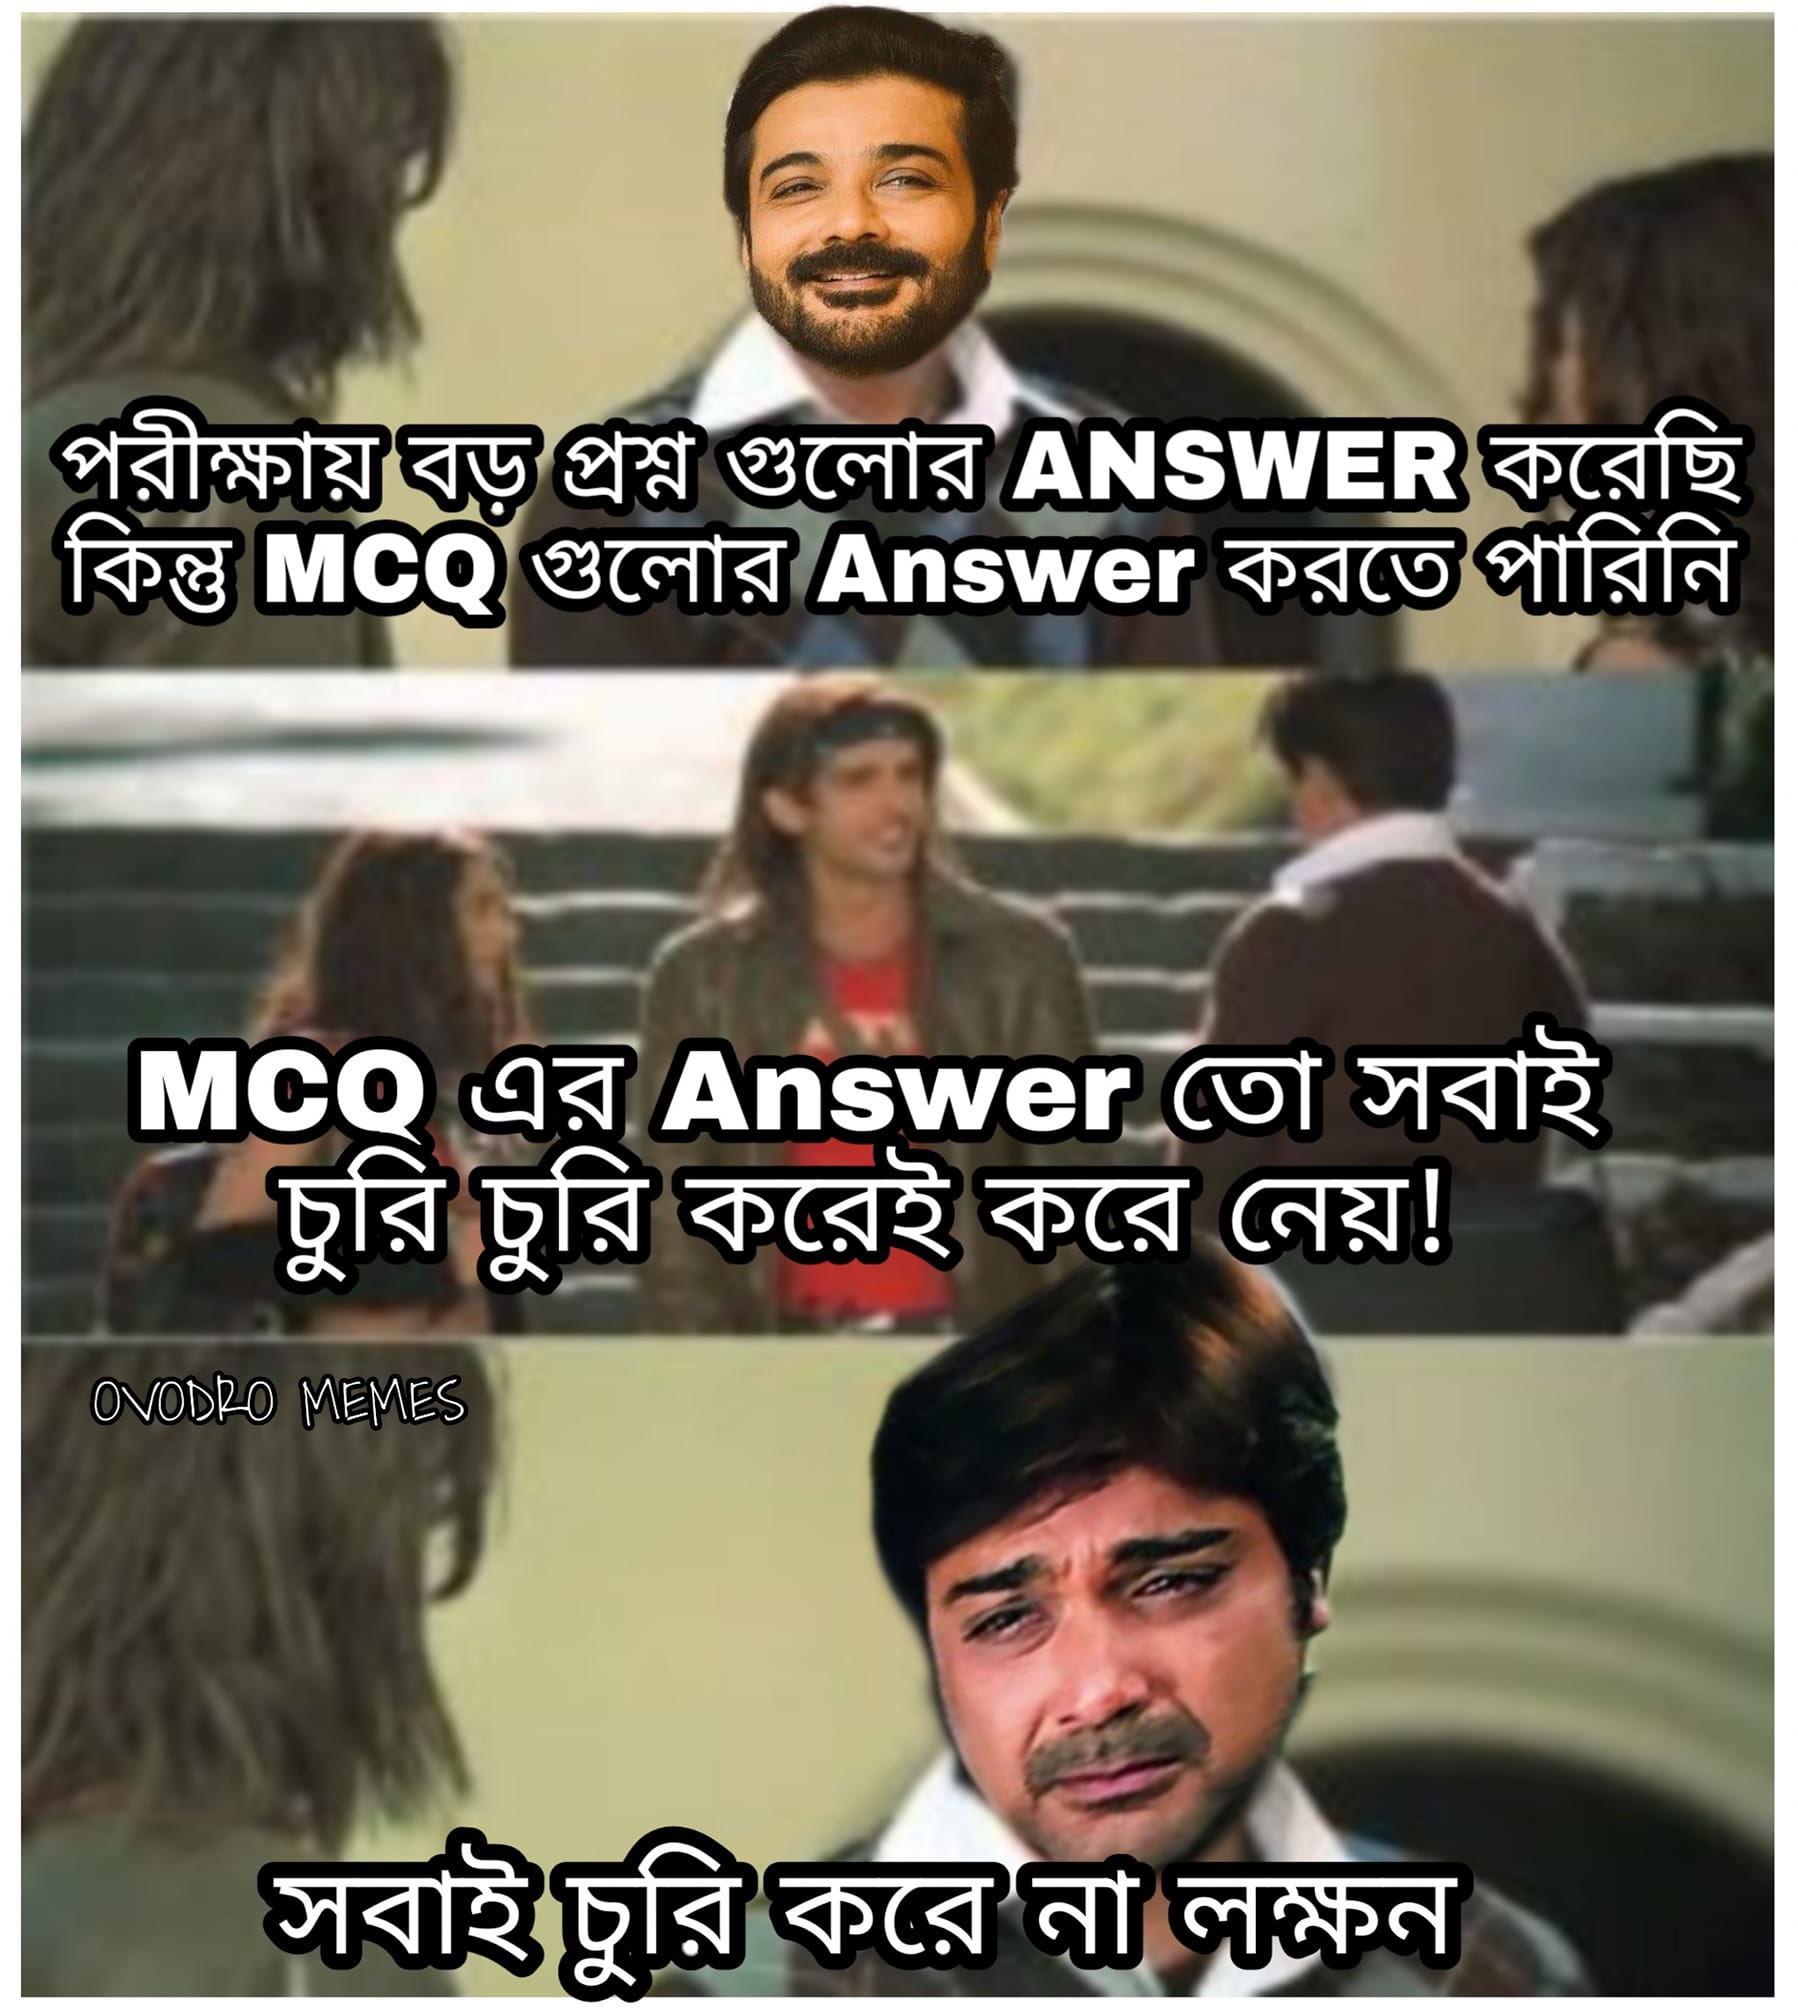
Caption: পরীক্ষায় বড় প্রশ্ন গুলোর ANSWER করছি  কিন্তু MCQ গুলোর ANSWER করতে পারিনি   MCQ এর Answer তো সবাই  চুরি চুরি করেই করে নেয় !    সবাই চুরি করে না লক্ষন
Label: non-hate